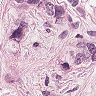
Metastatic tissue present: yes